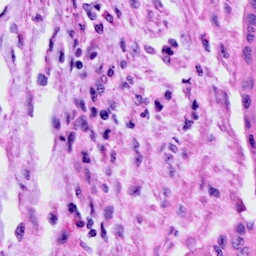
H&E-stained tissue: Cervix